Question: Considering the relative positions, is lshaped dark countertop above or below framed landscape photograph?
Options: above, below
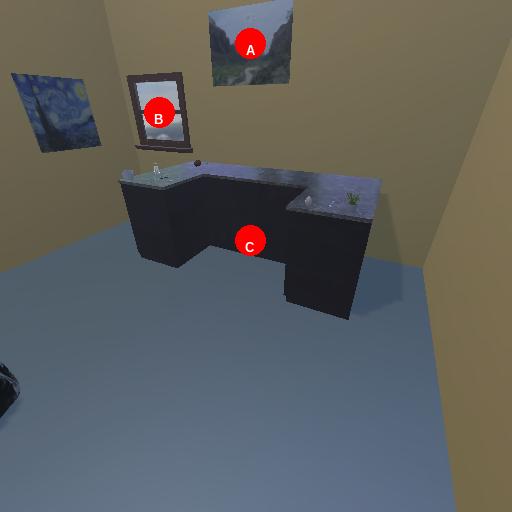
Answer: above